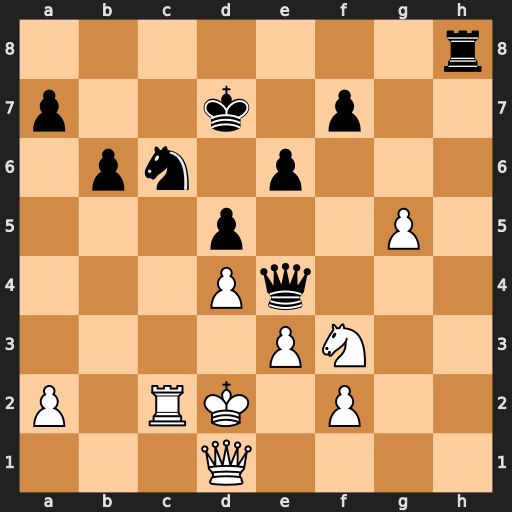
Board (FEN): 7r/p2k1p2/1pn1p3/3p2P1/3Pq3/4PN2/P1RK1P2/3Q4
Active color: w
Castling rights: -
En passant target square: -
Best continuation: Rxc6 Kxc6 Ne5+ Kb7 Nxf7 Qh4 Nxh8